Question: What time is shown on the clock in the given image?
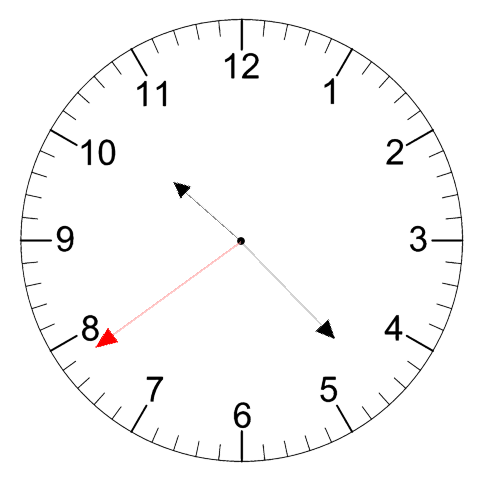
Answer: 10:22:39